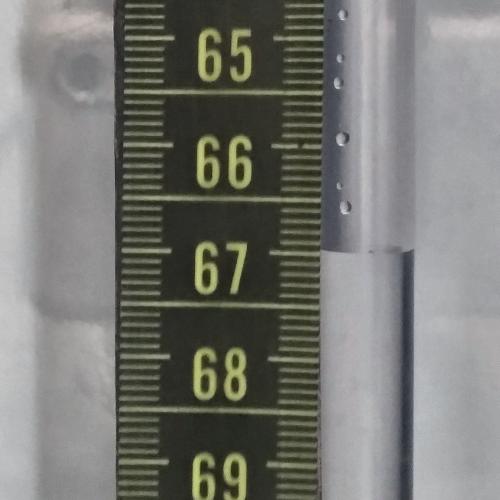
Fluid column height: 67.0 cm